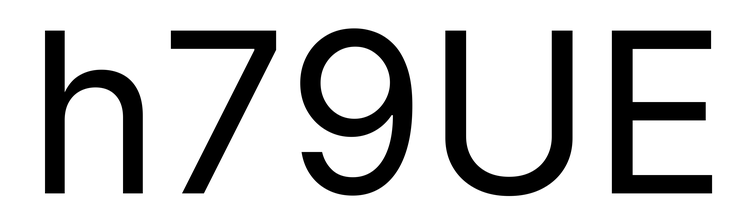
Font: Inter_Regular